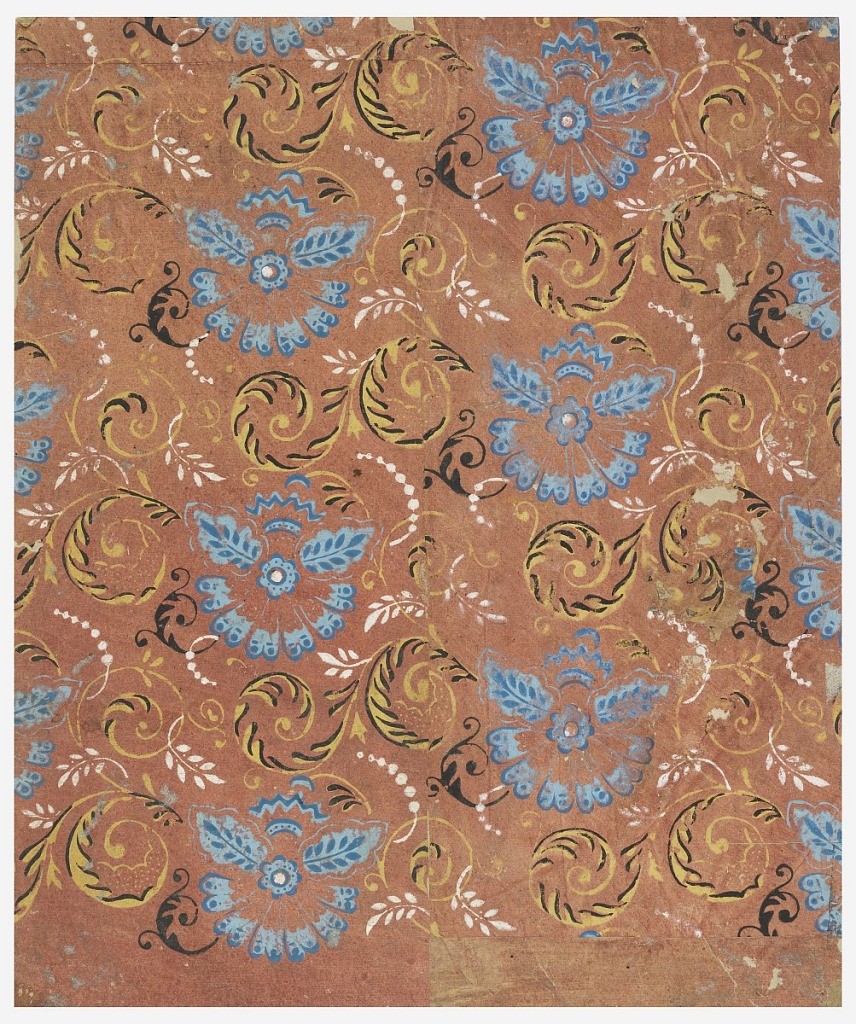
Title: Sidewall - fragment
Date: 1825–30
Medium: Block-printed
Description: Vertical rectangle with repeating pattern of foliate scrolls and conventionalized floral motif. Printed in yellow, blue, black and white on red ground.